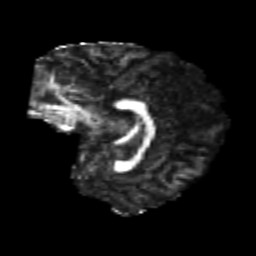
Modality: FA
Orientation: sagittal
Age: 25
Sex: female
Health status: healthy
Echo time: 0.074 s